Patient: sex F, age 33
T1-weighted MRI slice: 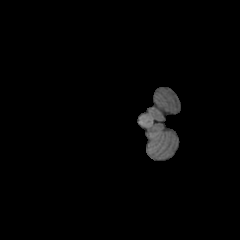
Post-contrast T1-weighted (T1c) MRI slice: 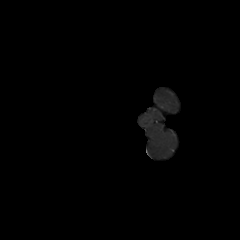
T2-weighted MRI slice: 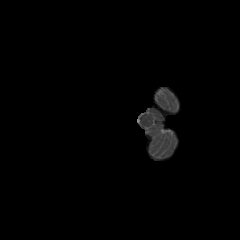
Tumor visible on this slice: no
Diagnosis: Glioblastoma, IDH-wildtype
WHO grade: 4